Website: apple
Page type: payment
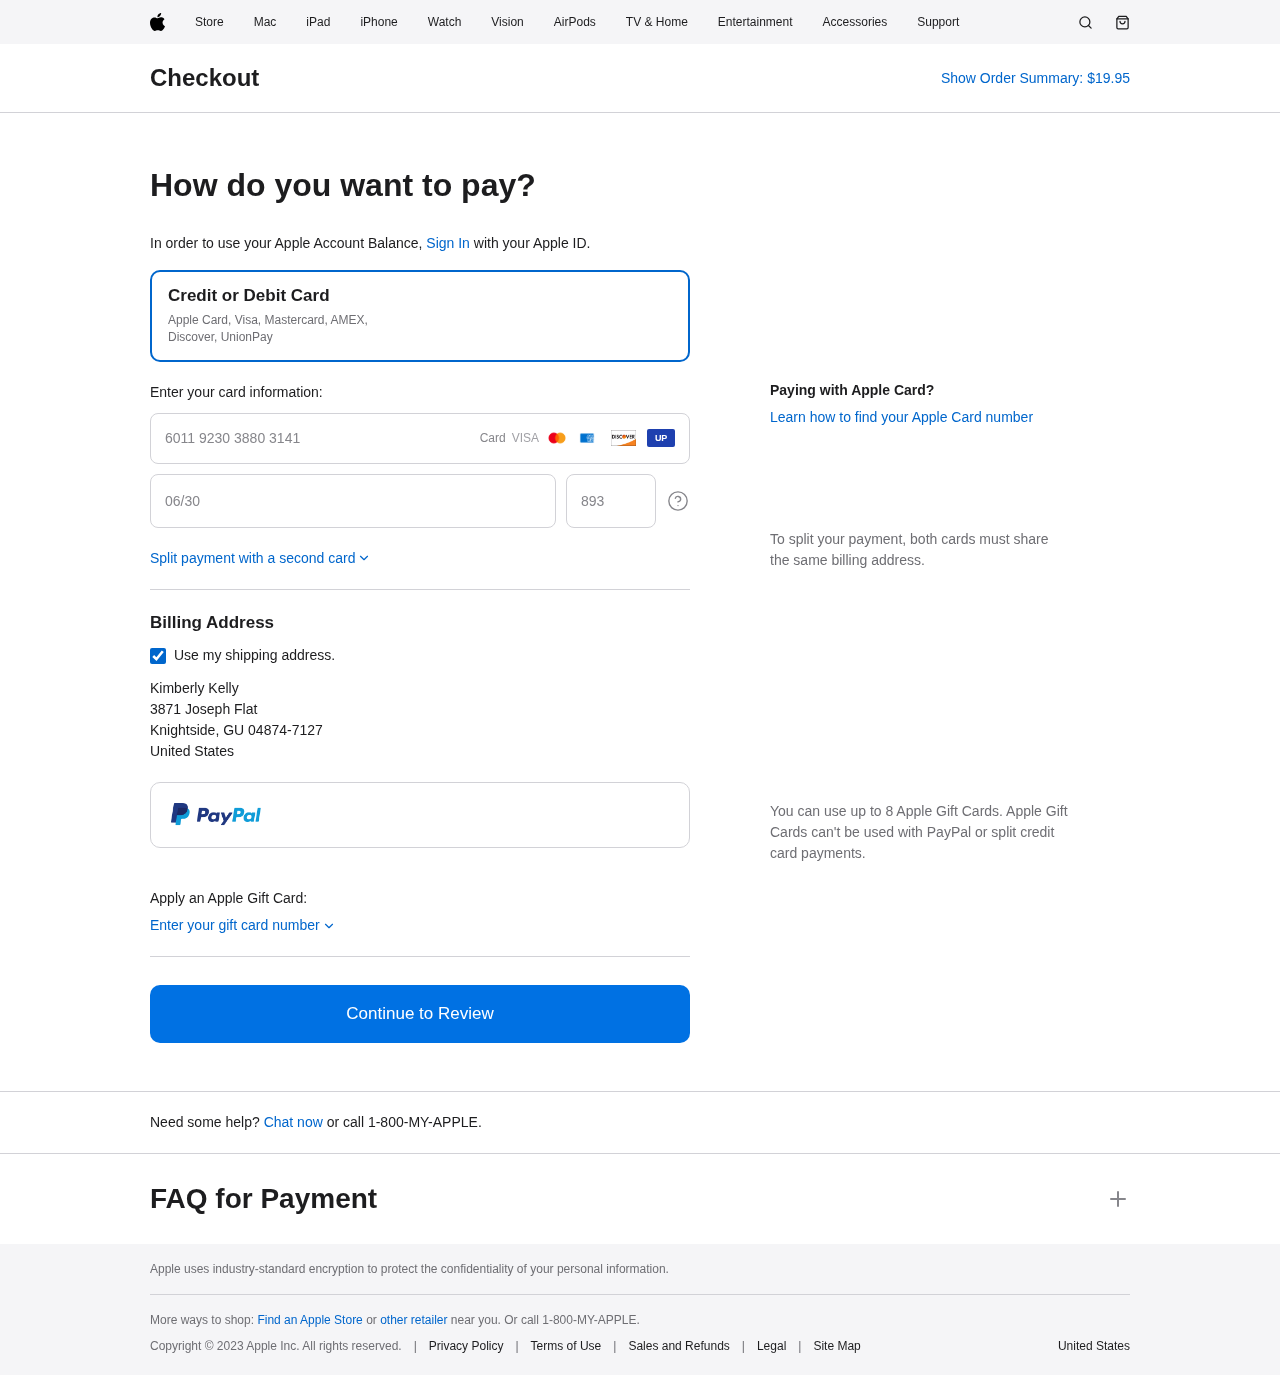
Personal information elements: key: PII_CARD_CVV
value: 893
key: PII_CARD_EXPIRY
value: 06/30
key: PII_CARD_NUMBER
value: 6011 9230 3880 3141
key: PII_COUNTRY
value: United States
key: PII_FULLNAME
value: Kimberly Kelly
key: PII_STREET
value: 3871 Joseph Flat
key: PII_CITY_STATE_ZIP
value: Knightside, GU 04874-7127
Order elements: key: ORDER_TOTAL
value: $19.95